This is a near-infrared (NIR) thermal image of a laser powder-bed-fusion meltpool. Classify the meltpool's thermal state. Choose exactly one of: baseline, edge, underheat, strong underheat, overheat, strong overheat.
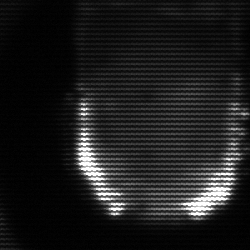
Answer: baseline